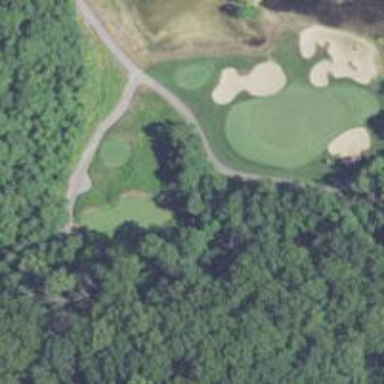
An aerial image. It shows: Pathway for golfing.